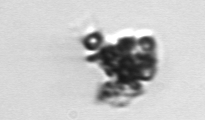
Label: detritus